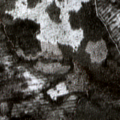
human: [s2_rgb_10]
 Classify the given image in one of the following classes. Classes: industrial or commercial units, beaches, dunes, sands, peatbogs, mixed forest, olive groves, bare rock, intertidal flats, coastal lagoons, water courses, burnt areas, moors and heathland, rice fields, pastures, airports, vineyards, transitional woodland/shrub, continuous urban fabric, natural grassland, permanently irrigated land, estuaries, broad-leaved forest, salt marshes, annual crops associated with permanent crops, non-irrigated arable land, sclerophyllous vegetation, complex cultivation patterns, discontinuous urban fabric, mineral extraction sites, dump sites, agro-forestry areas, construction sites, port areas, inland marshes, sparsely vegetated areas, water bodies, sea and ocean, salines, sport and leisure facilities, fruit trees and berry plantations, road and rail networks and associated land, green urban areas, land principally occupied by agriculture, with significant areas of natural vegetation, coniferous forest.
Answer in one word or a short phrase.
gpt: coniferous forest, mixed forest, transitional woodland/shrub